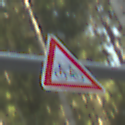
Verkehrszeichen: RadverkehrRechts
Umgebung: Outdoor, Nature
Tageszeit: MorningAfternoon
Wetter: Clear
Licht: Natural
Jahreszeit: NotSpecified
Kontrast: LowContrast